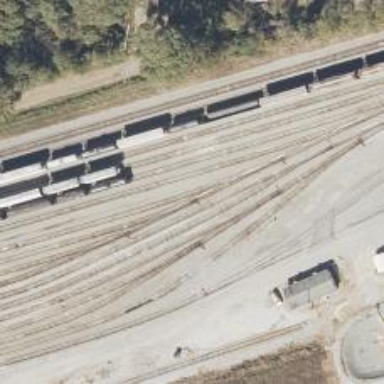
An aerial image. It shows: Railway yard used for servicing trains.